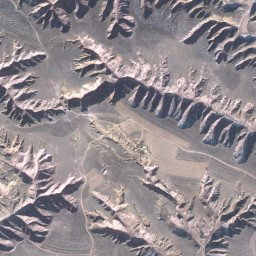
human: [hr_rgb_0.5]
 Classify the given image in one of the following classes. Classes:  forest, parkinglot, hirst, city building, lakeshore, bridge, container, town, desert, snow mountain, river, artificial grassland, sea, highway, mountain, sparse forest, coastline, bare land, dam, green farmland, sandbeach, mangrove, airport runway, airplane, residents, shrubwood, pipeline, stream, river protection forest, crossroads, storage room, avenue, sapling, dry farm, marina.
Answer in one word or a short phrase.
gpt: mountain